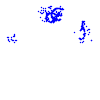
Particle: proton